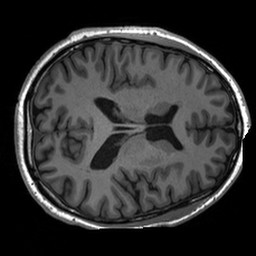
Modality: T1w
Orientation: axial
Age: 35
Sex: male
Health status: healthy
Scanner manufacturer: siemens
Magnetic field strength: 3 T
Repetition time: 2 s
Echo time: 0.00197 s